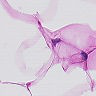
Metastatic tissue present: no